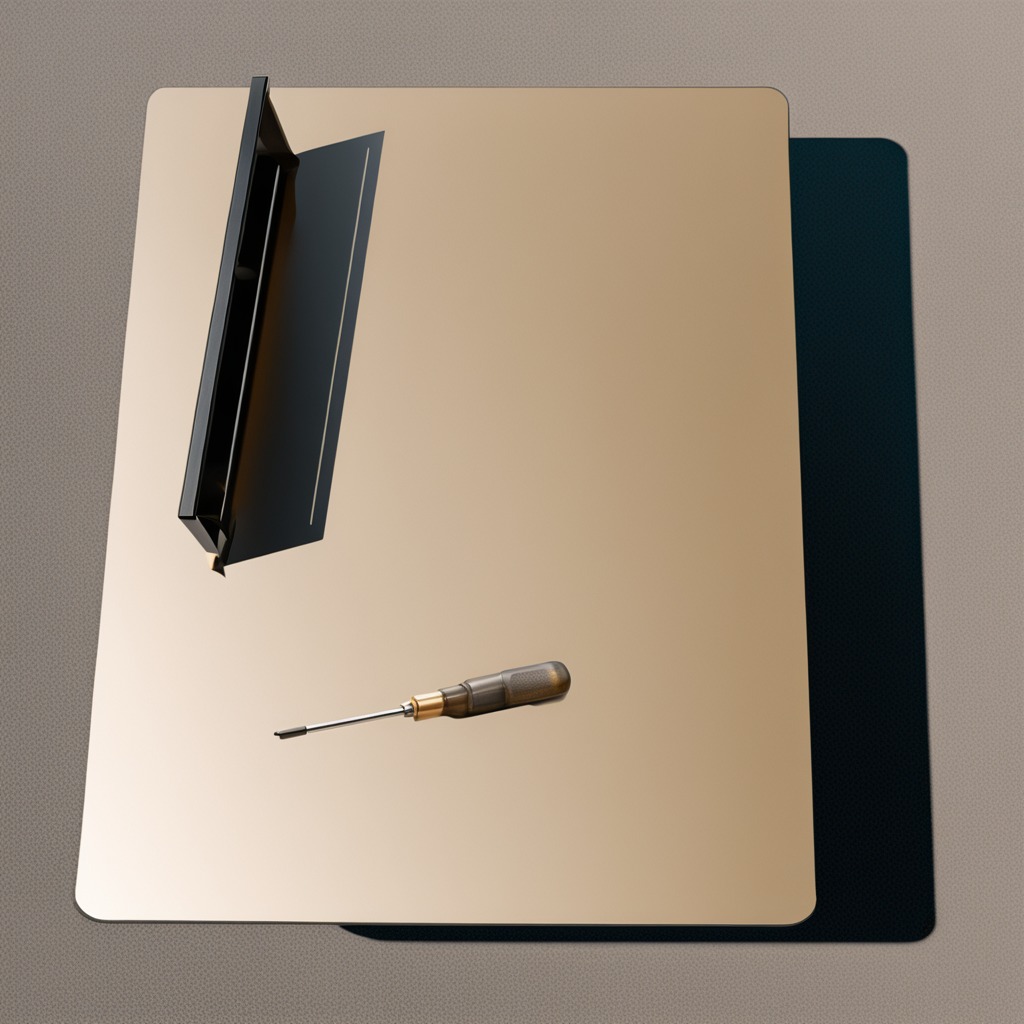
A screwdriver lies on a clean utility table in a temporary outdoor tool station.